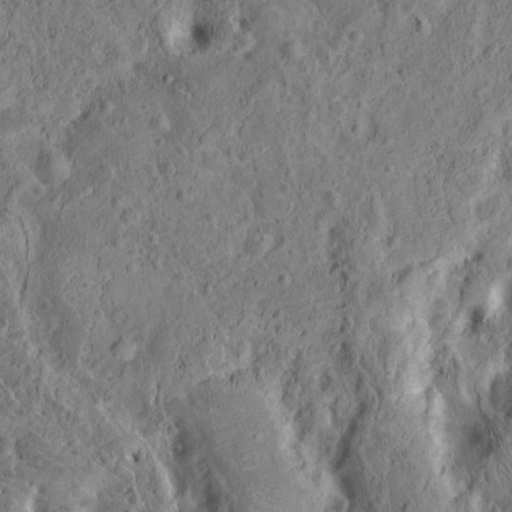
Objects detected: cone, cone